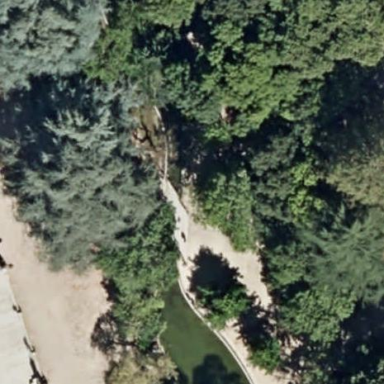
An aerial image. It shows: Peaceful pond surrounded by nature.